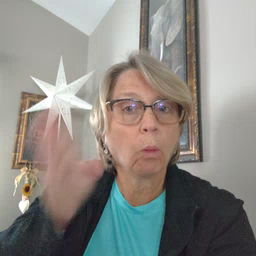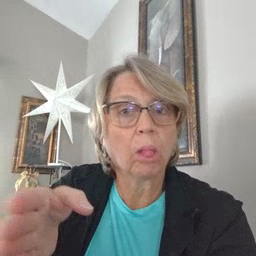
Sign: will